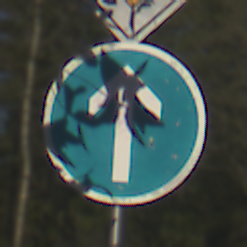
Verkehrszeichen: VorgeschriebeneFahrtrichtungGeradeaus
Zusatzzeichen oben: Vorfahrtsstrasse
Umgebung: Outdoor, Nature
Tageszeit: MorningAfternoon
Wetter: Clear
Licht: Natural
Jahreszeit: Winter
Kontrast: HighContrast